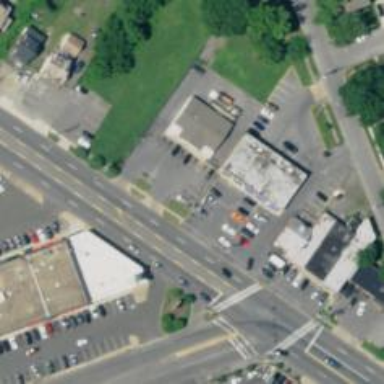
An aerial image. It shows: Convenience shop.